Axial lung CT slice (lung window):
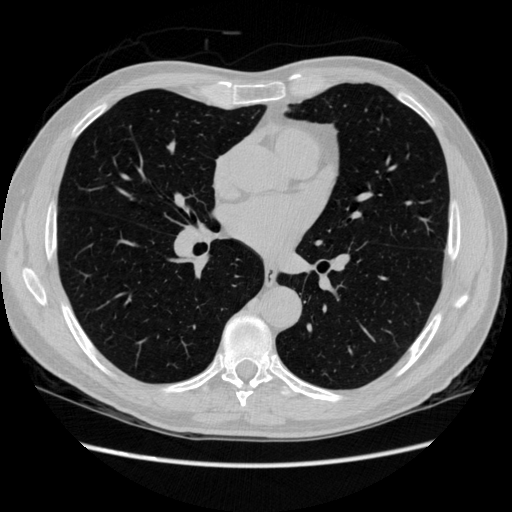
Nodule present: no